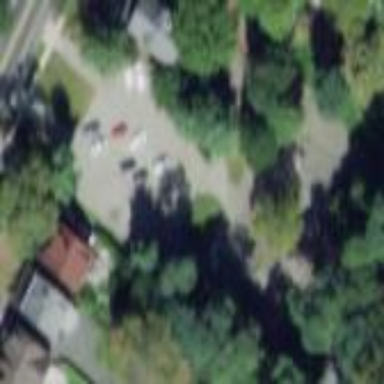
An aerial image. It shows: Parking area with surface.